Question: I need to make a dynamic menu that looks exactly like this. I figure JQuery is easiest to use for it (accordion?). If someone could link me to a specific implementation I'd appreciate it.

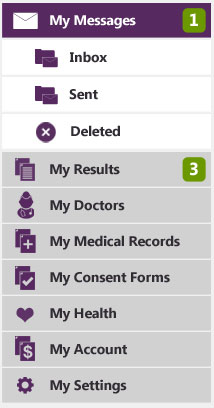
Answer: Is this what you're looking for? <URL>
The jQuery UI Accordion widget is easy to implement. Basically, you just set up a '<ul>' element and call the 'accordion()' method on it. The rest is just styling.
If you have trouble, post another, more specific question.